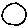
Label: moon